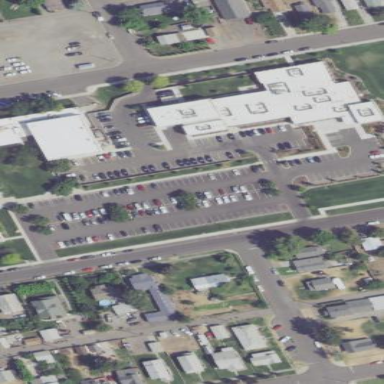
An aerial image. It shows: Sidewalk.